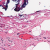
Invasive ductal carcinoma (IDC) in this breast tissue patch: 0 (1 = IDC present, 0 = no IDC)